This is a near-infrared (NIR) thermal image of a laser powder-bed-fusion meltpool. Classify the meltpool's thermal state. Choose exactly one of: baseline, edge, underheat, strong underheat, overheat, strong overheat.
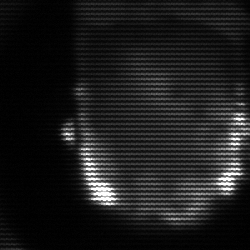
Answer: baseline